Field crop: maize
Growth stage: 2
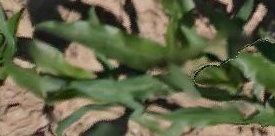
Species: maize